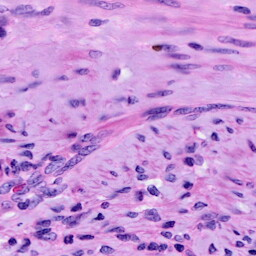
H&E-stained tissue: Cervix